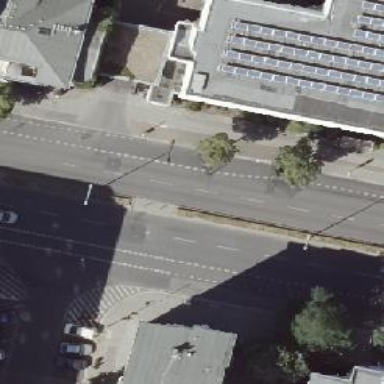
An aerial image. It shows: Unmarked road crossing.